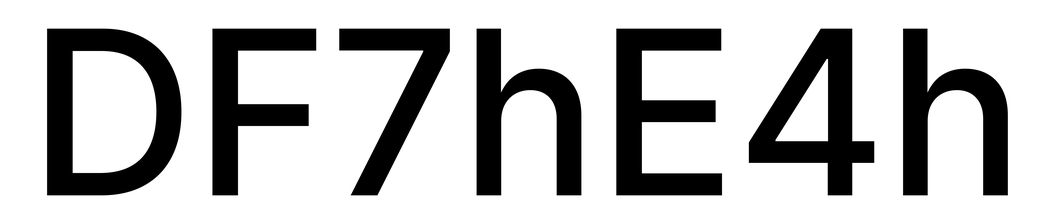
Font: Inter_Medium